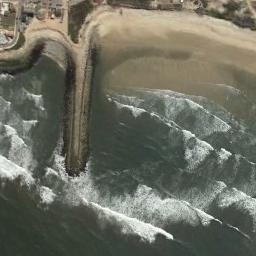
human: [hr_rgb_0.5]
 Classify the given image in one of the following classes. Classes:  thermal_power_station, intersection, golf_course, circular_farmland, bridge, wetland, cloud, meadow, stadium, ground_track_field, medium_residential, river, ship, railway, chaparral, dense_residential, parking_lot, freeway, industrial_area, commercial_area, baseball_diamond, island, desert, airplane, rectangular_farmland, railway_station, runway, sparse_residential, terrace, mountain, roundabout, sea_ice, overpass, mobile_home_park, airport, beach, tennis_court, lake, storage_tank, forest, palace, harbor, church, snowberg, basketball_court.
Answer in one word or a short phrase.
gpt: beach